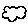
Label: cloud